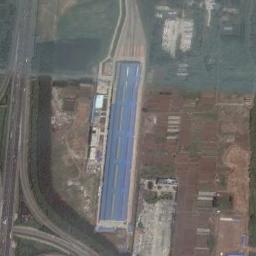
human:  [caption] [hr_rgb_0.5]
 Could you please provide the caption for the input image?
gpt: The railway station is on the bare land next to the grass .

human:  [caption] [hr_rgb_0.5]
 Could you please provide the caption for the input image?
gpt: The railway station has some railways and a blue makeshift house and some fields are next to the railway station .

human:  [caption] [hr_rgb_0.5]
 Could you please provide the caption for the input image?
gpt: There is a railway station under construction in the suburbs .

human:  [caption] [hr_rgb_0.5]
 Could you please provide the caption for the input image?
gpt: There are some roads beside the railway station .

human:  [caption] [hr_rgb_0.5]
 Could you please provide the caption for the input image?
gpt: There are some green farmlands and bare land beside the blue railway station .